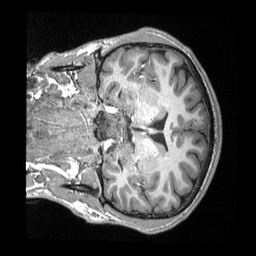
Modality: T1w
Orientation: coronal
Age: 20
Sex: male
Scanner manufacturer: siemens
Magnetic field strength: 3 T
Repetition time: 2.3 s
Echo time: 0.00308 s